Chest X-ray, AP view. Patient: 63 years old, sex M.
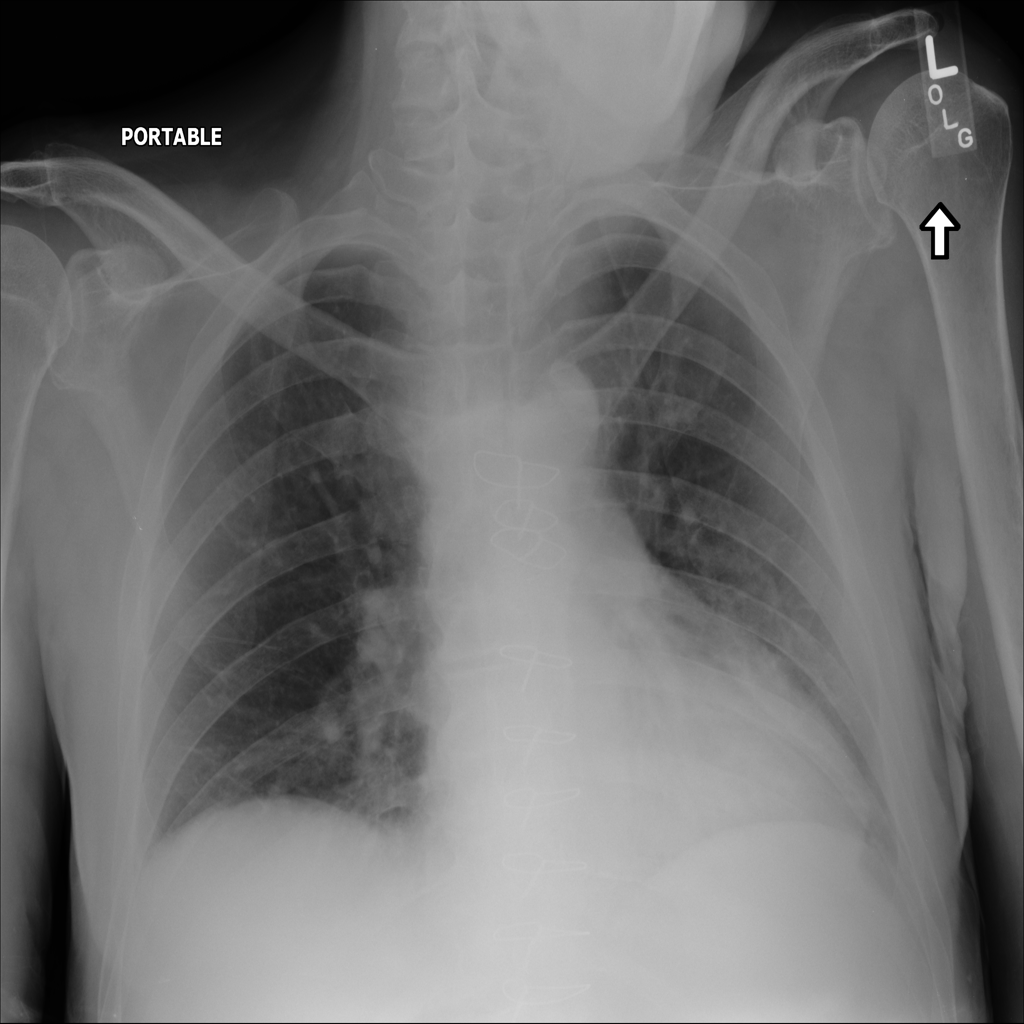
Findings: Infiltration